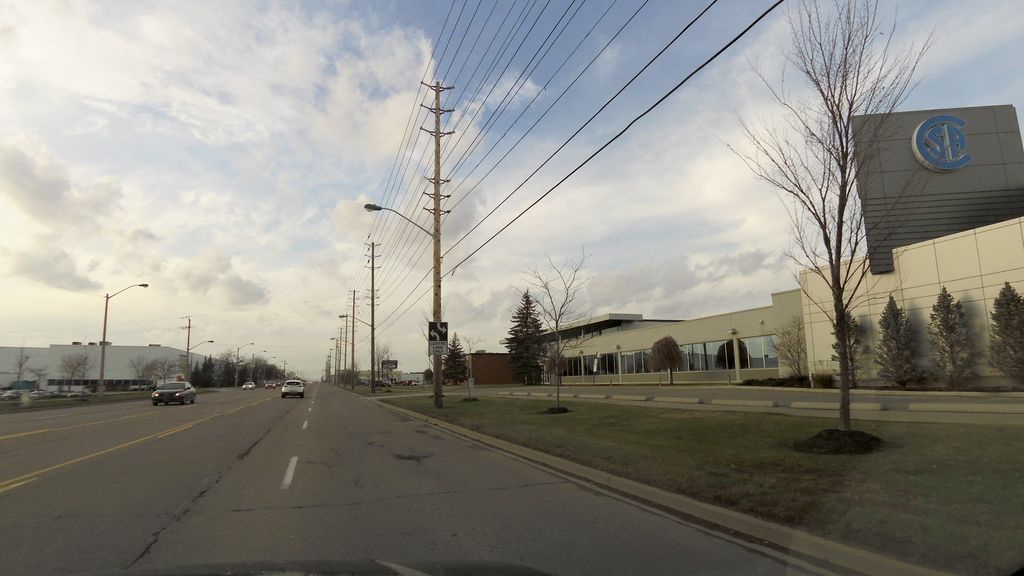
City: toronto